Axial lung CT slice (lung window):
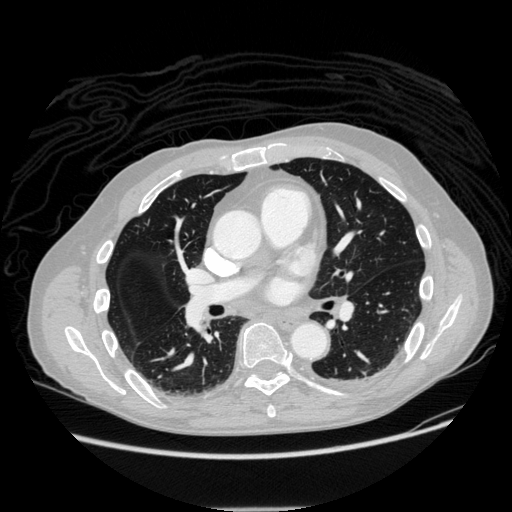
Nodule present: no